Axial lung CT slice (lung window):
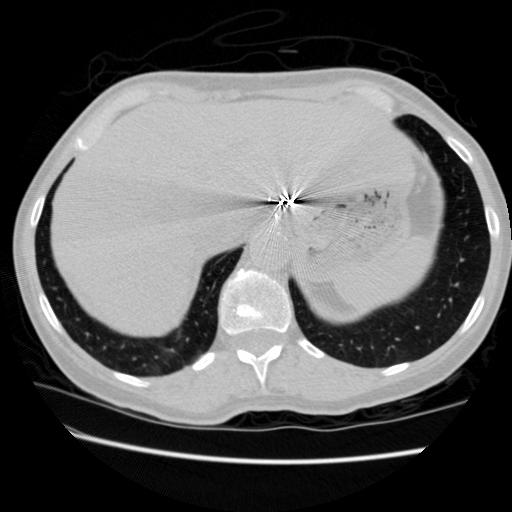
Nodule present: no